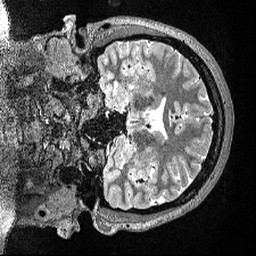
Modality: T2w
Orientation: coronal
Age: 33
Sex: female